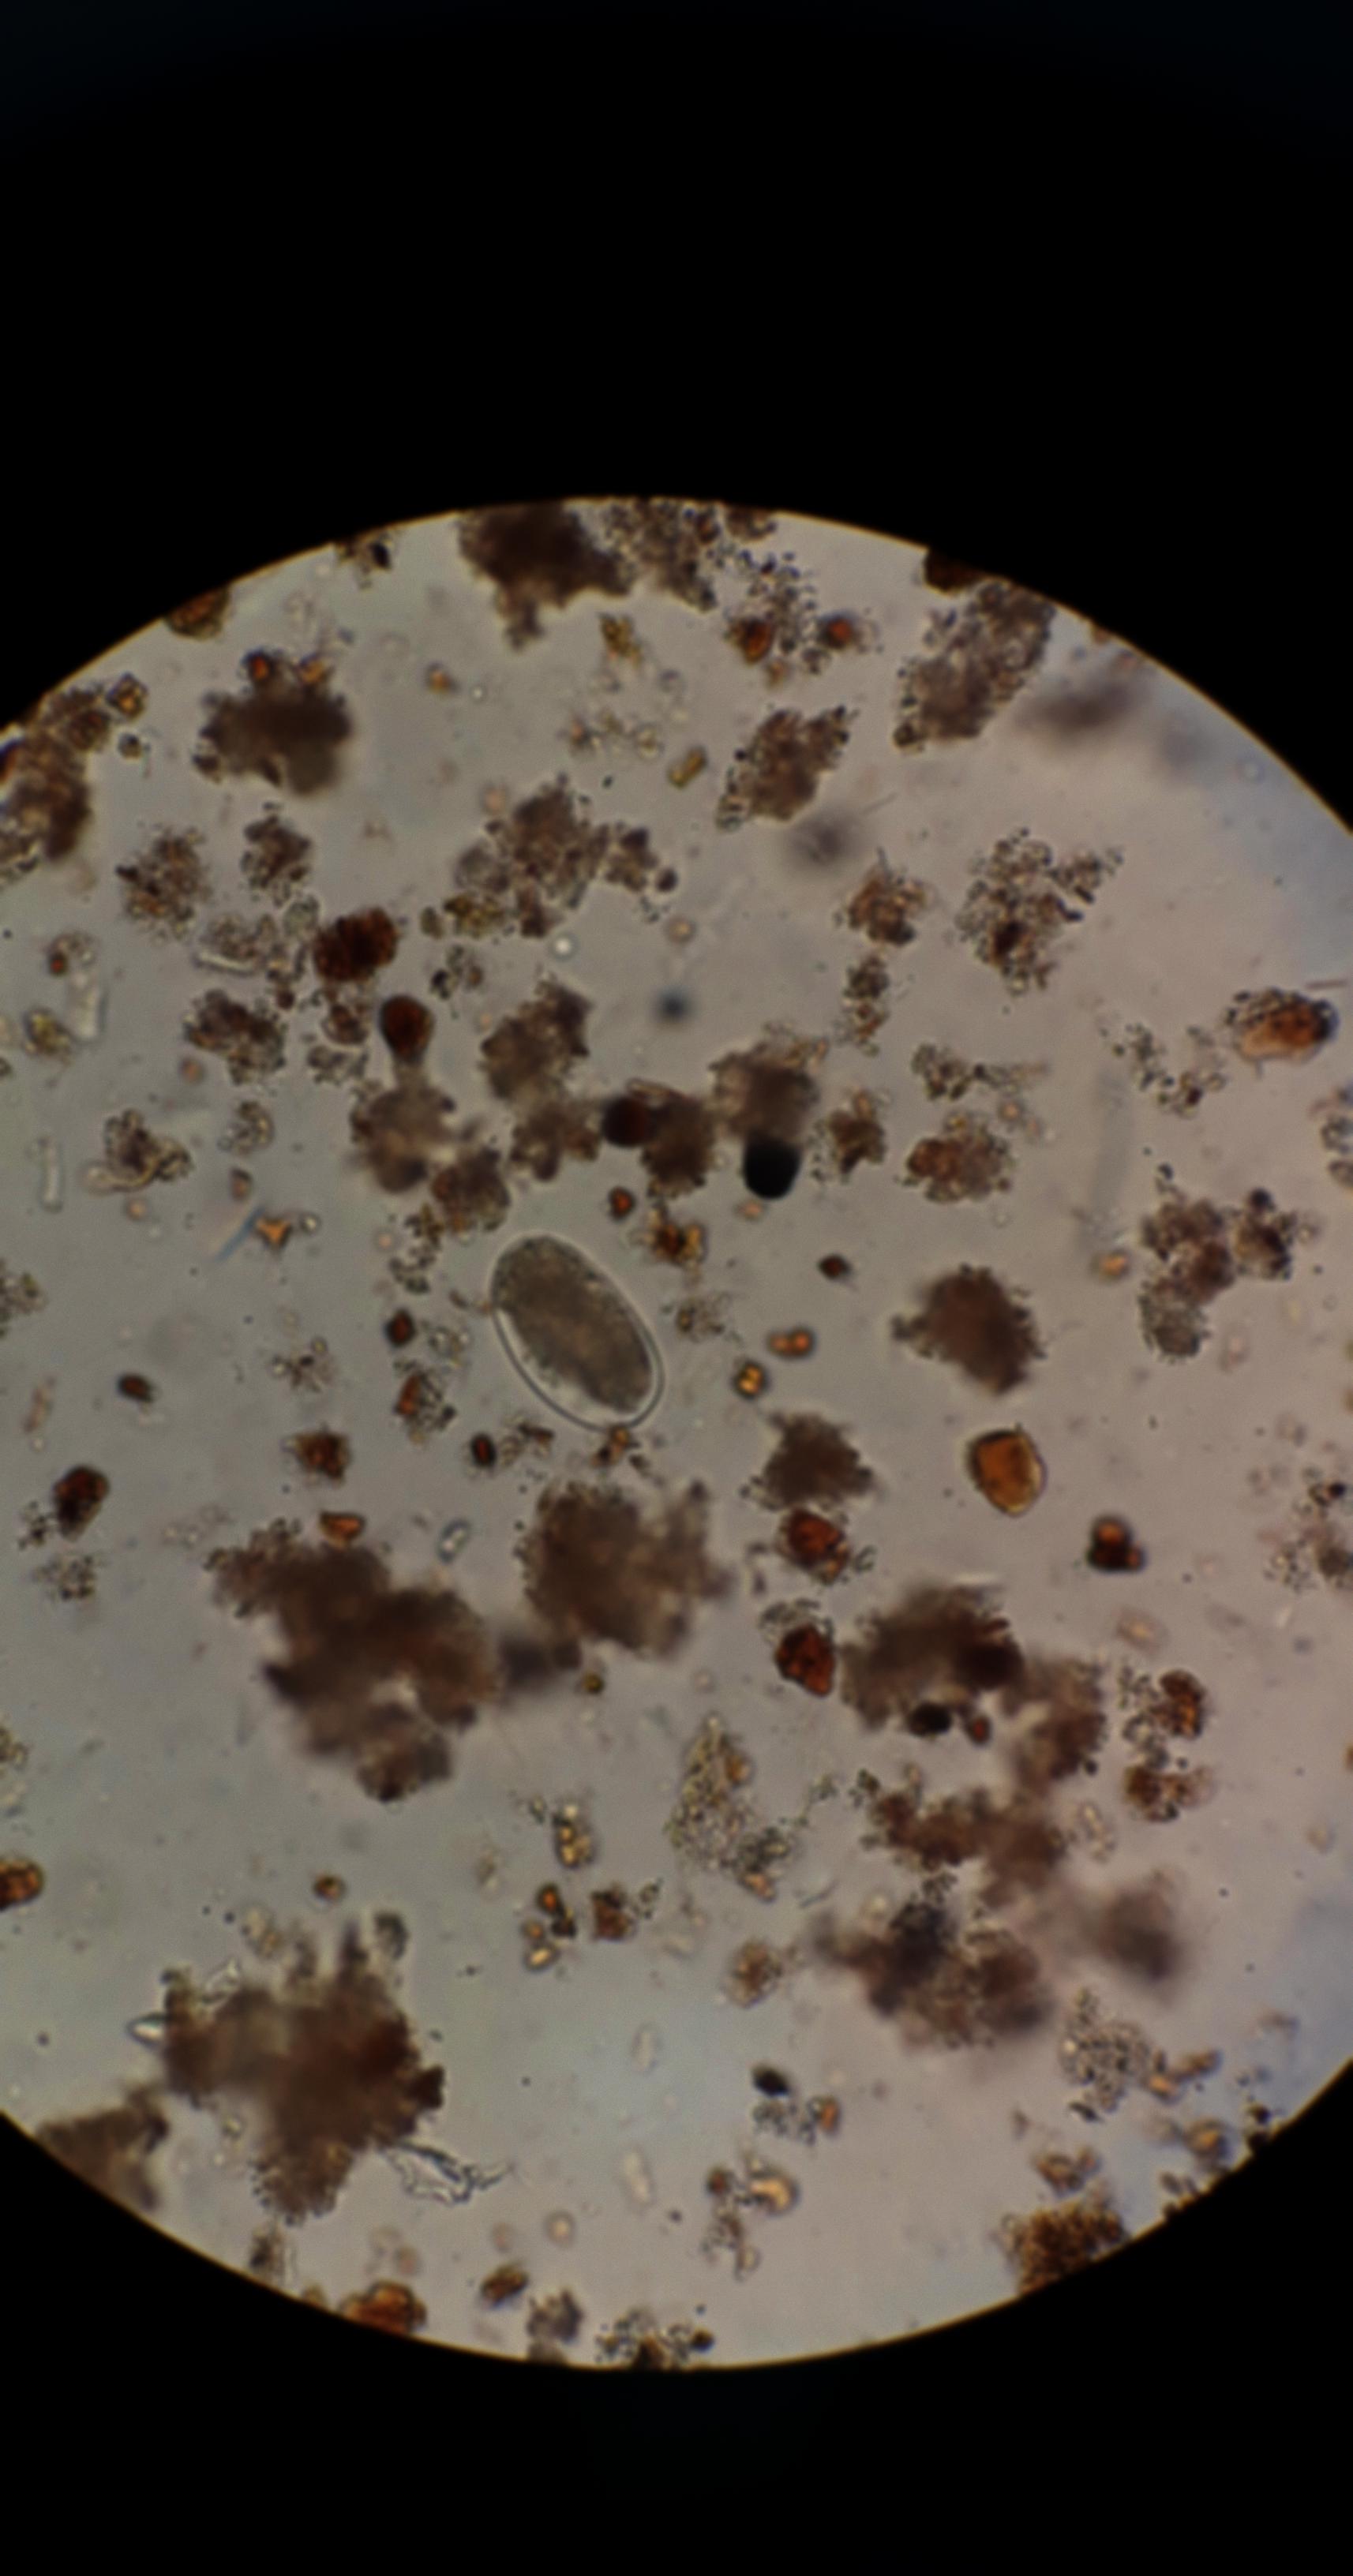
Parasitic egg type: Hookworm egg